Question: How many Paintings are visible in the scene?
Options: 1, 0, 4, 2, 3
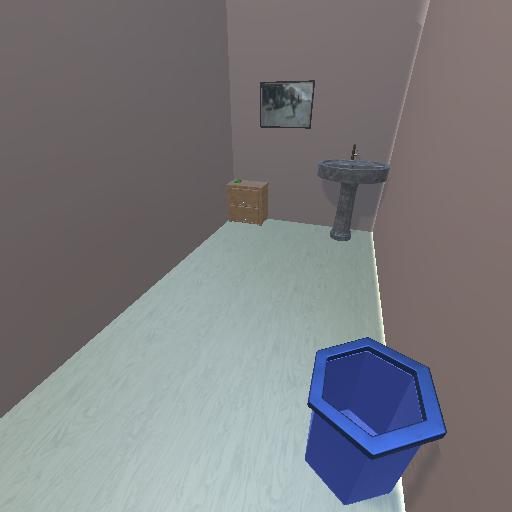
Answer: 1